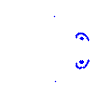
Particle: electron